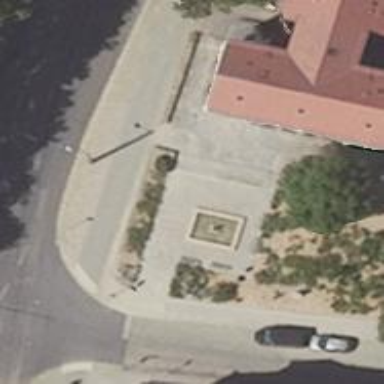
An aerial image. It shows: Beautiful fountain.